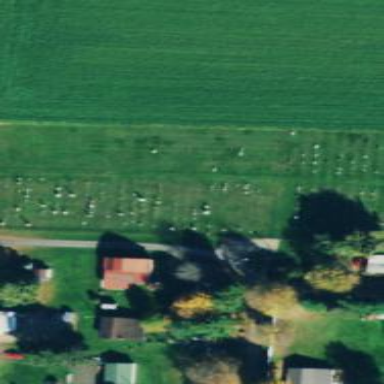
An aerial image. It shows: Graveyard.